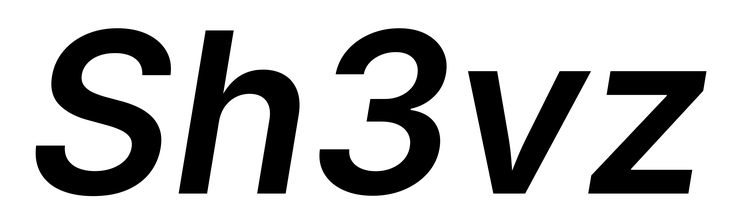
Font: Inter-Italic_SemiBold_Italic